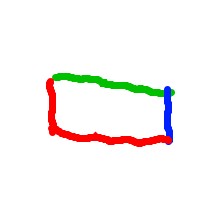
Shape: rectangle